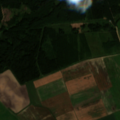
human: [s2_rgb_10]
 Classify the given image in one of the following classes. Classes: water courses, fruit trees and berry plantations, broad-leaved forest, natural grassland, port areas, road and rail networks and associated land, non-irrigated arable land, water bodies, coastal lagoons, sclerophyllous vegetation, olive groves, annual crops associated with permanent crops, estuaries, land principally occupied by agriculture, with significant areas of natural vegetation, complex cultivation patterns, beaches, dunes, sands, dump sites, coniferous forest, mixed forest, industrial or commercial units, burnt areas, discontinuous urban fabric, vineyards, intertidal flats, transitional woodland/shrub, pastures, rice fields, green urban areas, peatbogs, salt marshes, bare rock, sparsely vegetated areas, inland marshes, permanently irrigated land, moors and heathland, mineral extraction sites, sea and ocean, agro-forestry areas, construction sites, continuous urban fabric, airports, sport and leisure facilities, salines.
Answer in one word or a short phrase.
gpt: non-irrigated arable land, broad-leaved forest, mixed forest, transitional woodland/shrub